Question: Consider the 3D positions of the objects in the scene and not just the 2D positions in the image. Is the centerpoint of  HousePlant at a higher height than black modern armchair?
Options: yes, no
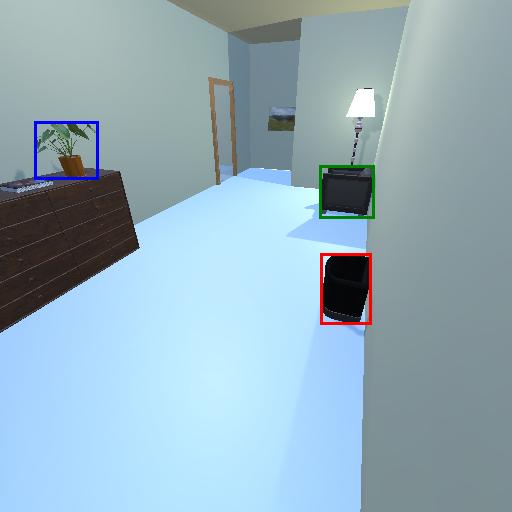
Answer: yes